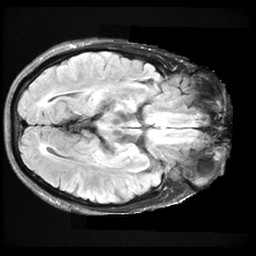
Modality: FLAIR
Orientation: axial
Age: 47
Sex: male
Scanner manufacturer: ge
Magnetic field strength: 3 T
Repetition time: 11 s
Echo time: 0.1497 s